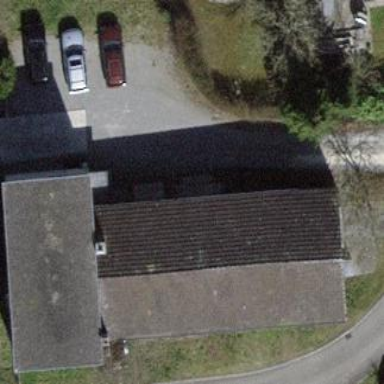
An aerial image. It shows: Building with flat roof.